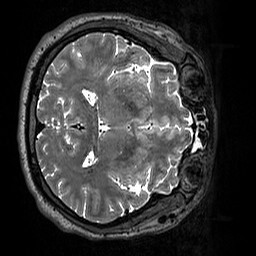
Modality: T2w
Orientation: axial
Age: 39
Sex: male
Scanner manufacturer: siemens
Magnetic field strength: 3 T
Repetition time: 3.2 s
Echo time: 0.412 s